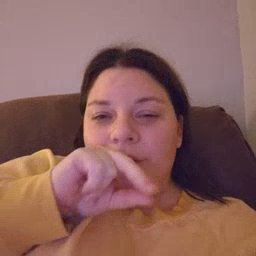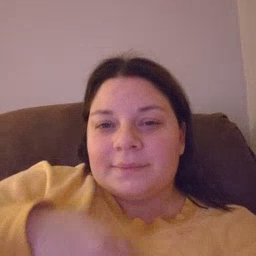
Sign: goose